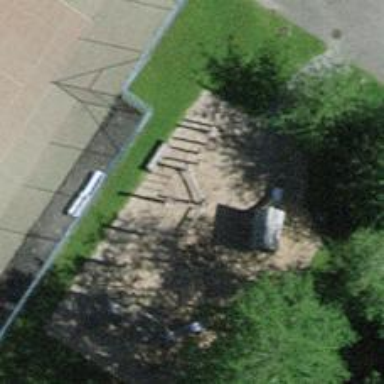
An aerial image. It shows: Playground area for leisure land.